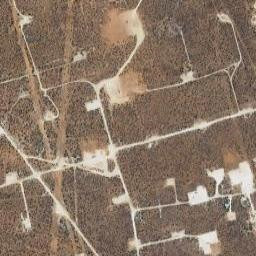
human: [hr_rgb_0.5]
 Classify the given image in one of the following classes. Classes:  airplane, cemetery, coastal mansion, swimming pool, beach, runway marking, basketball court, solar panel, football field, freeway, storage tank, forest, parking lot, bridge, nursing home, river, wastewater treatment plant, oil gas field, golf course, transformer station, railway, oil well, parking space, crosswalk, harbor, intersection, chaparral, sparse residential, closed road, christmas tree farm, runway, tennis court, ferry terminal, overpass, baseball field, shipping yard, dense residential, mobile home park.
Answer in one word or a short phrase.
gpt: oil gas field